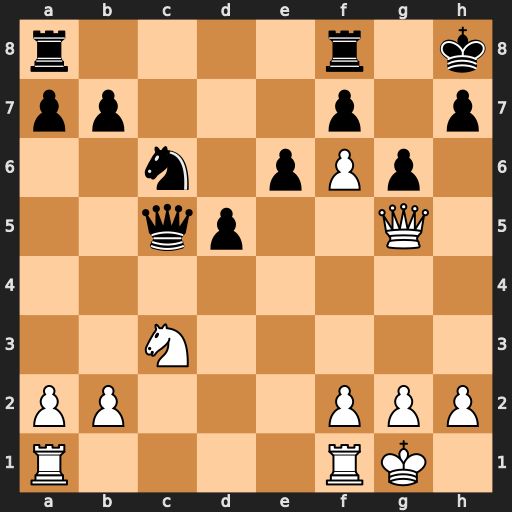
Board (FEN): r4r1k/pp3p1p/2n1pPp1/2qp2Q1/8/2N5/PP3PPP/R4RK1
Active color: w
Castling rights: -
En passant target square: -
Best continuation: Ne4 dxe4 Qxc5